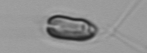
Label: Chrysochromulina